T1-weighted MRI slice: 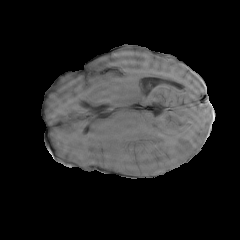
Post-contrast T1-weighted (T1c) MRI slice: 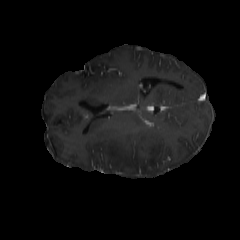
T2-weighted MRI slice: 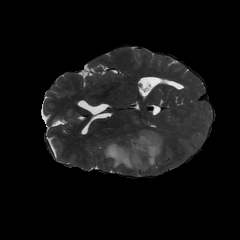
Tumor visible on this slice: yes